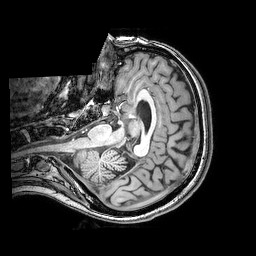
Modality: T1w
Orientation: axial
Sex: female
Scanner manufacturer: philips
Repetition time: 0.00808 s
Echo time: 0.00369 s